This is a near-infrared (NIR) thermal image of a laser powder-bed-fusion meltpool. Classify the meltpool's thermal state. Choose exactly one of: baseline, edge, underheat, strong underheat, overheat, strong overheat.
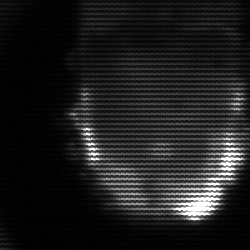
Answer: baseline